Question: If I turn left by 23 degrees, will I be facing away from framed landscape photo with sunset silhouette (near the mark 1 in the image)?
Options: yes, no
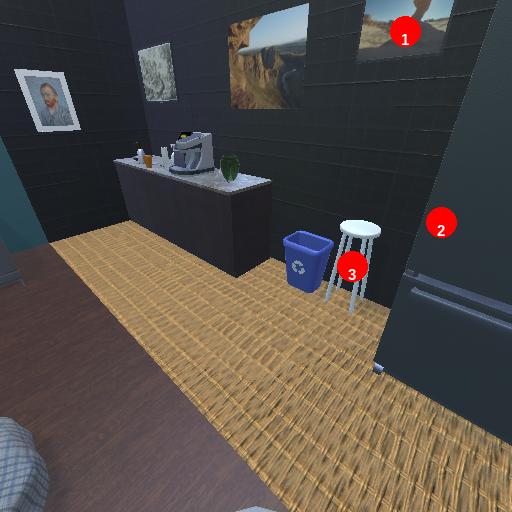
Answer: yes